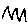
Label: zigzag